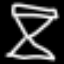
Label: hourglass